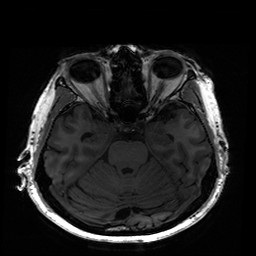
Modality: T1w
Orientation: sagittal